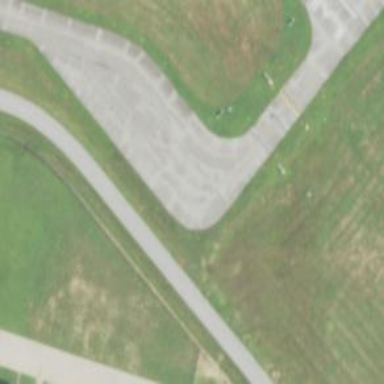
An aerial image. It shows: View of taxiway at the airport.